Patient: sex F, age 58
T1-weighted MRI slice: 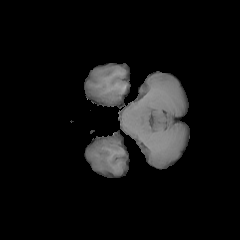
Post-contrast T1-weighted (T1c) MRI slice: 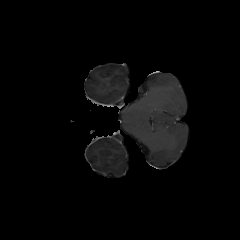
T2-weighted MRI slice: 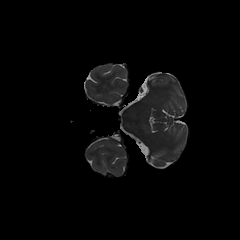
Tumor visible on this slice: no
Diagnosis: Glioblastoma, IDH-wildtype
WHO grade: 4